Question: I have been trying to create a simple game in python by using pygame package. It is a basketball 2 player game and I wanted to know if there is a way in order to animate the player to be printed above the basket when he is before it and to be printed under it when he is behind the basket. I know that the order of the images displayed is organised by the order of the written code in the editor so I wanted to know how to change that temporarily depending on the X coordinate.
---

---
For example like in the png above where in the left object the sphere is above the square and in the right object the square is above the circle
in this example the circle is the immoveable object(basket) and the square is the player.
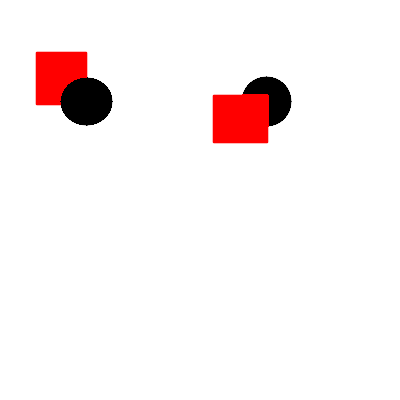
Answer: For the general case, you want a sprite system where everything you draw has a "depth" attribute, and <URL>.
There's a slightly related question and answer over at <URL>.
If you're not using sprites or such, you can of course do this manually, but for a more complex game, I think this'll end up very tedious and spaghetti-y:
'''
if player_y < basket_y:
draw_basket()
draw_player()
else:
draw_basket()
draw_player()
'''